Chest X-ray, PA view. Patient: 54 years old, sex M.
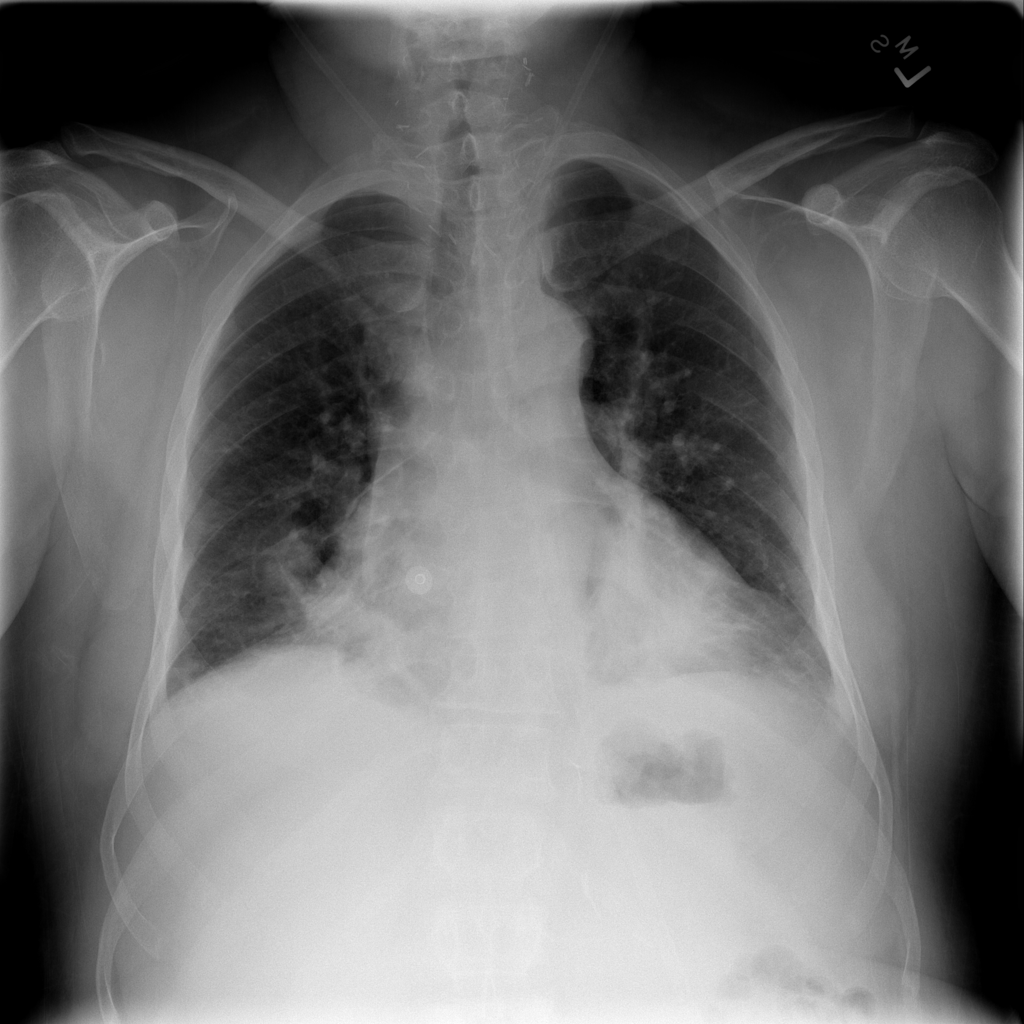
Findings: Atelectasis, Consolidation, Infiltration